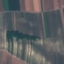
Land use / land cover: PermanentCrop